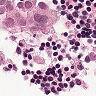
Metastatic tissue present: yes